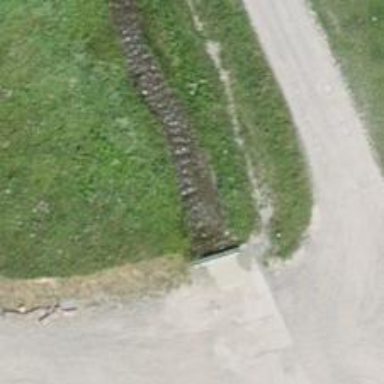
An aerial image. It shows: Culvert tunnel.